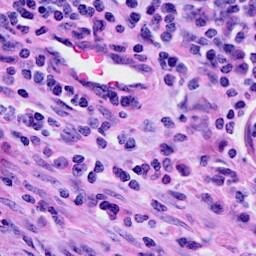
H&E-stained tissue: Cervix